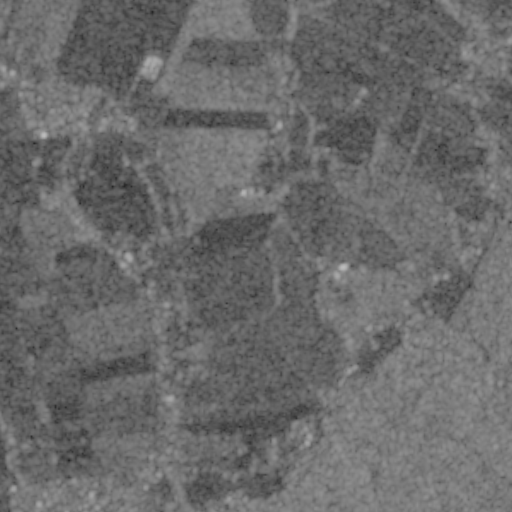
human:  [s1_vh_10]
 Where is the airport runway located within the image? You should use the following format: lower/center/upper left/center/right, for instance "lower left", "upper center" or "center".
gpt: The airport runway is located in the center of the image.
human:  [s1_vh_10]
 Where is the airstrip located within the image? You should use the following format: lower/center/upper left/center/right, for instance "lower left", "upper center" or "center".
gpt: The airstrip is located in the upper left of the image.
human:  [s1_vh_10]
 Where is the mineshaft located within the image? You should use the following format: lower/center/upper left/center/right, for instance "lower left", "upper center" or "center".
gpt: The mineshaft is located in the lower left of the image.
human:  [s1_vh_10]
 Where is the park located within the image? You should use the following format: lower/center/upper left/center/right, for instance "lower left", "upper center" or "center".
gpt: The park is located in the center left of the image.
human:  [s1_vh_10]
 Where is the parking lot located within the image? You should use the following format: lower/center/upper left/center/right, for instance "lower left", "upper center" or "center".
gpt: The parking lot is located in the upper left of the image.
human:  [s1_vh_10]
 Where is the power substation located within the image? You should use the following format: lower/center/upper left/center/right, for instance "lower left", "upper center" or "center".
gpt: The power substation is located in the center left of the image.
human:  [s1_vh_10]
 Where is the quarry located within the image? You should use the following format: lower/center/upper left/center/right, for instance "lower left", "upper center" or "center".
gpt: There is no quarry in the image.

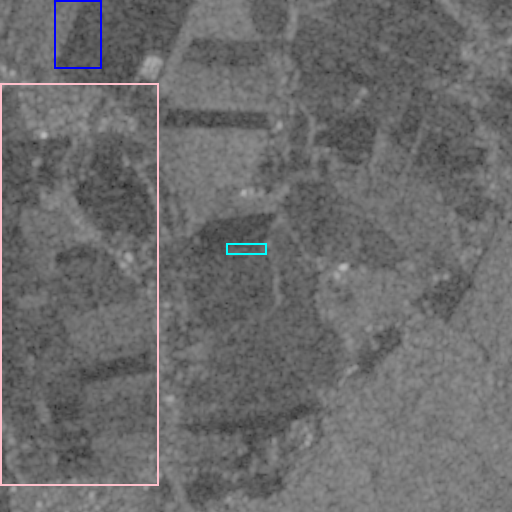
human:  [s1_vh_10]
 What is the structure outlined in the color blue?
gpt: The structure outlined in blue is an airstrip.
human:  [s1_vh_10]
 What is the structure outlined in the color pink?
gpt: The structure outlined in pink is a crop field.
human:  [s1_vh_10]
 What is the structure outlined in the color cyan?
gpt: The structure outlined in cyan is a park.
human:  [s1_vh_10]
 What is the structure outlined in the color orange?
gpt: There is no orange outline.